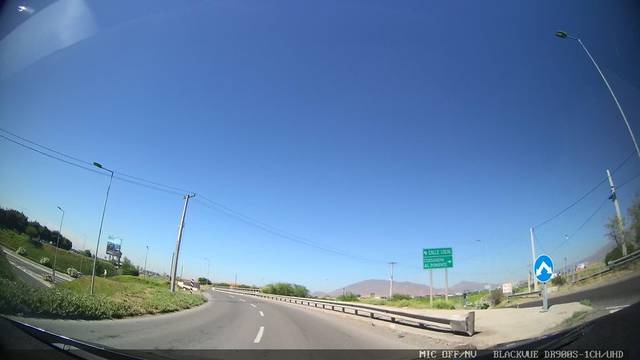
Region: Chile
Coordinates: -33.415, -70.783